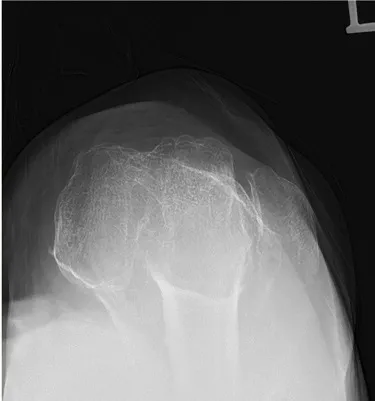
(D) On skyline view, patella is dislocated laterally.
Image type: radiology (x_ray)